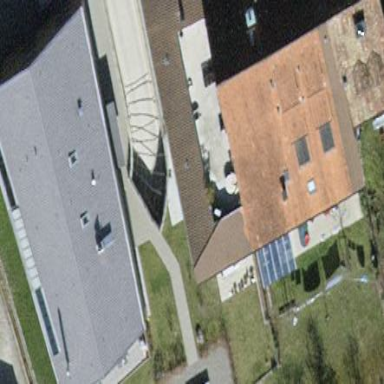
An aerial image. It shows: Gabled building with light gray roof.